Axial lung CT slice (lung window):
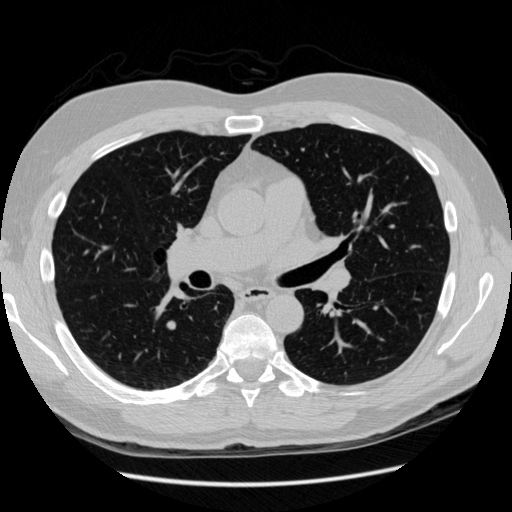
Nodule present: no